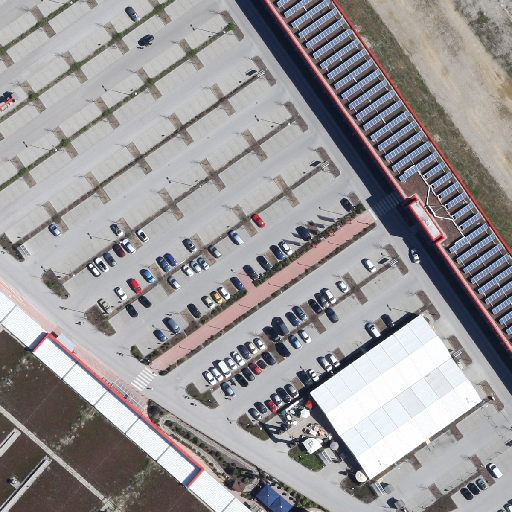
Referring expression: building along the road